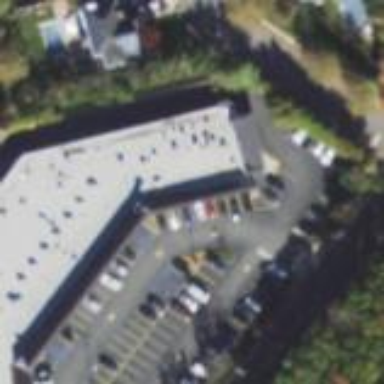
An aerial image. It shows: Retail building.